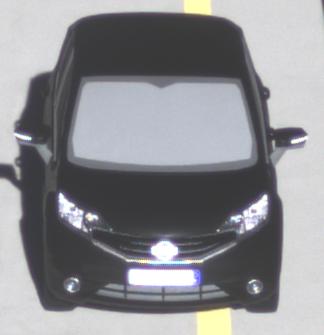
Make: Nissan
Model: Note 1.2
Detailed model: Note (E12) (10/13 - 12/16)
Model produced from: 2013/10
Model produced until: 2015/09
Doors: 5
Color: black
Road condition: wet road
Daytime: morning or afternoon
Contrast: high contrast